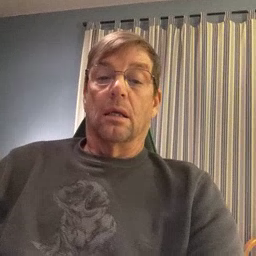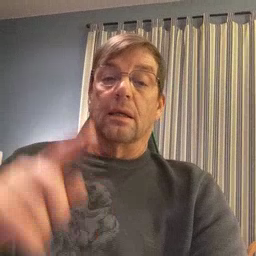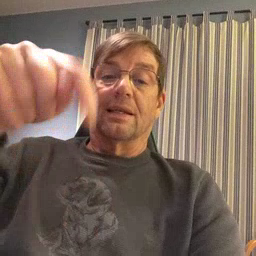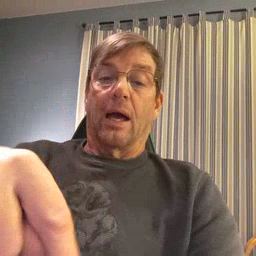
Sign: down